Interaction volume radius: 5 \u00c5
Interaction volume height: 15 \u00c5
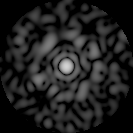
Disorder parameter: 0.836